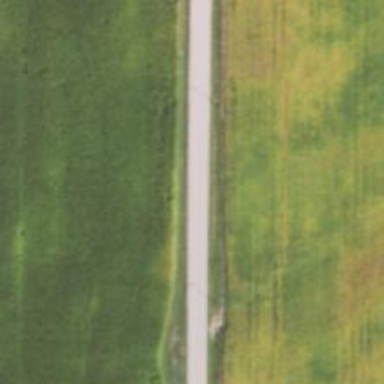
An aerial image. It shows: Unclassified road.